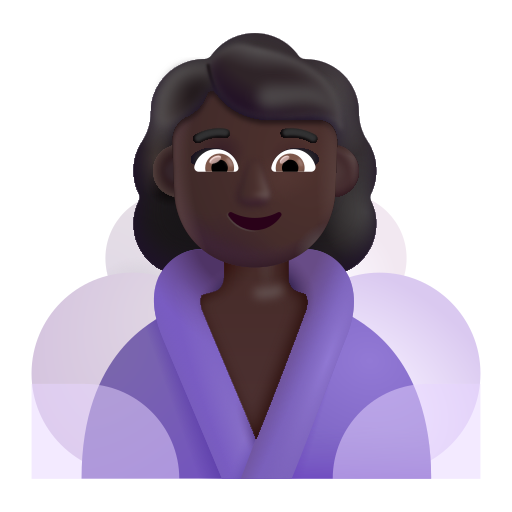
woman in steamy room color dark